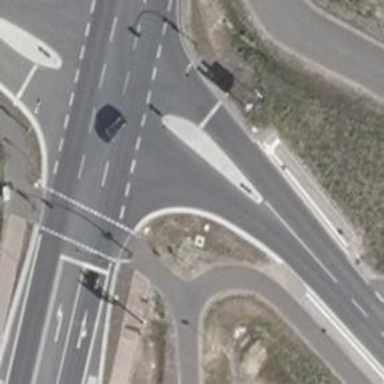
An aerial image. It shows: Road with traffic signals.